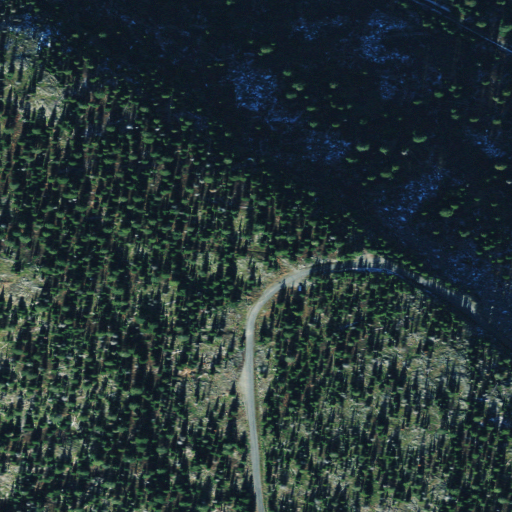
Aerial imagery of gap in Idaho named Canuck Pass containing evergreen forest and shrub